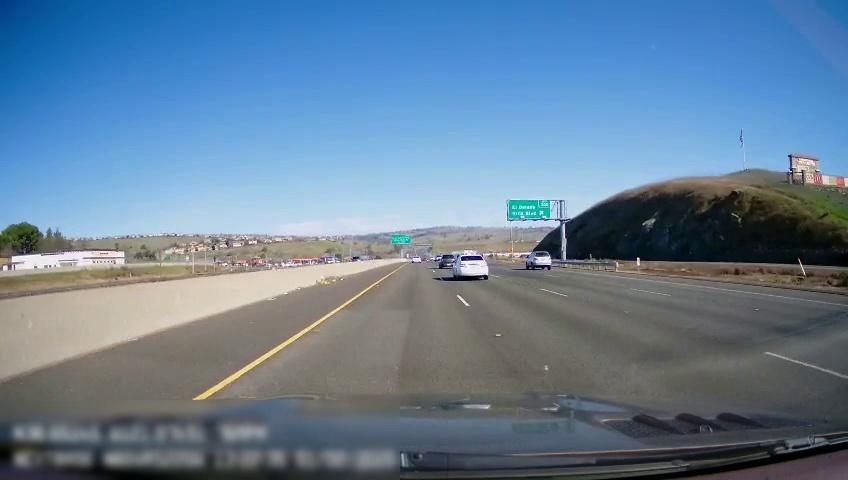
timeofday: Day
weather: Sunny
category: Drivable Space
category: Drivable Space
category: Drivable Space
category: Vehicles | Car
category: Vehicles | Car
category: Vehicles | SUV
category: Vehicles | SUV
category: Lanes | Current Lane
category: Lanes | Current Lane
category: Lanes | Alternate Lane
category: Lanes | Alternate Lane
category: Lanes | Alternate Lane
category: Traffic | Signs
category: Traffic | Signs